二年级 · 算术
儿园张老师给 6 个小朋友分糖, 每个小朋友分 8 颗, 还剩 4 颗。张老师一共有多少颗糖?

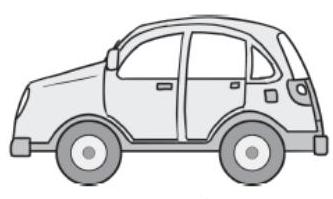
答案: 6 \times 8+4=52$ (颗)